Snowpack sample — Snodgrass Mountain, Crested Butte, Colorado (2/4/25, 12:06 PM MST)
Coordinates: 38.923, -106.968
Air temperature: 35 °F
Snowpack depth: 80 cm
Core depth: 60 cm
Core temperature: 32 °F
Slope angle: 14°, slope face: 78°
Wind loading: low
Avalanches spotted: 0
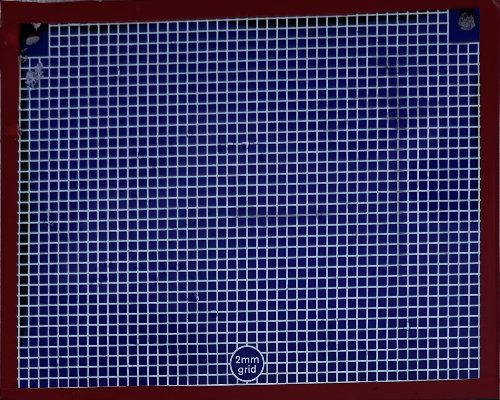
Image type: profile
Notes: No avalanches nearby, unusually warm weather for the last month reported by residents, Collected 25 yards from treeline